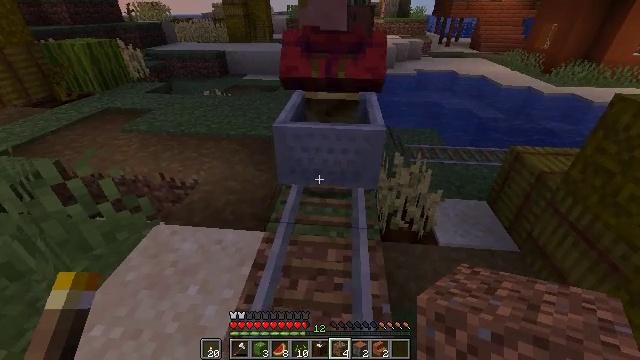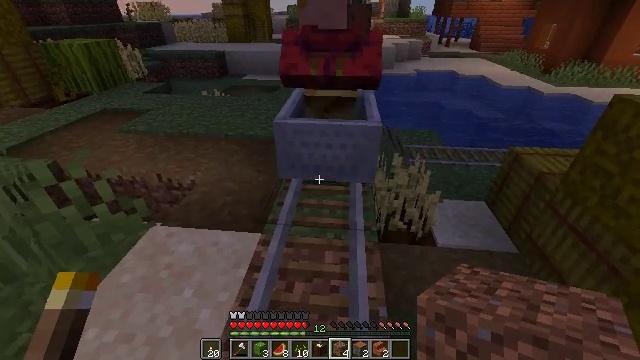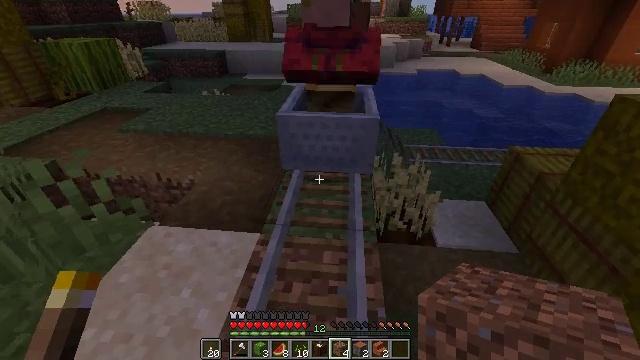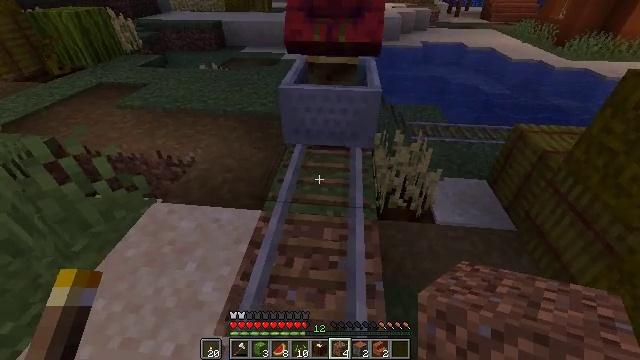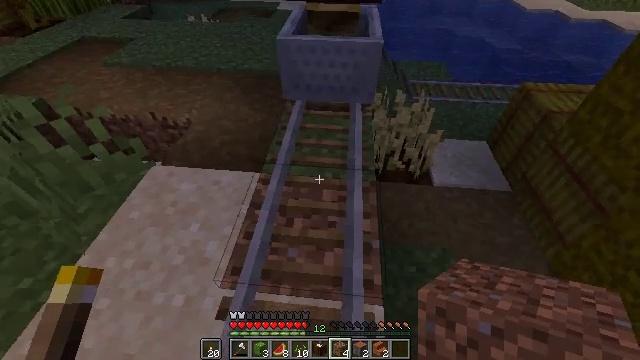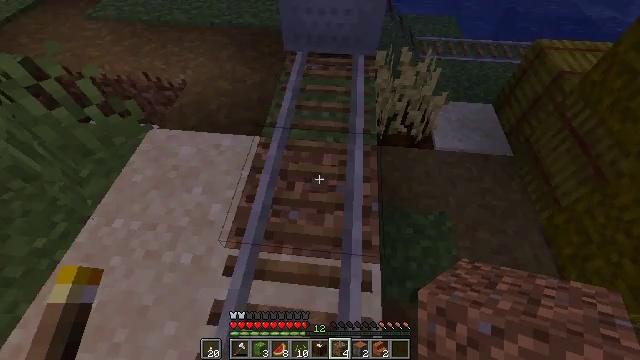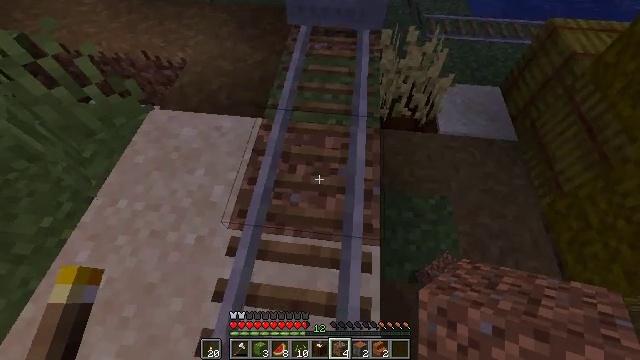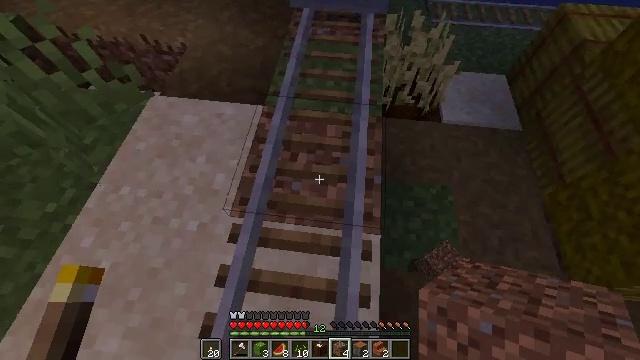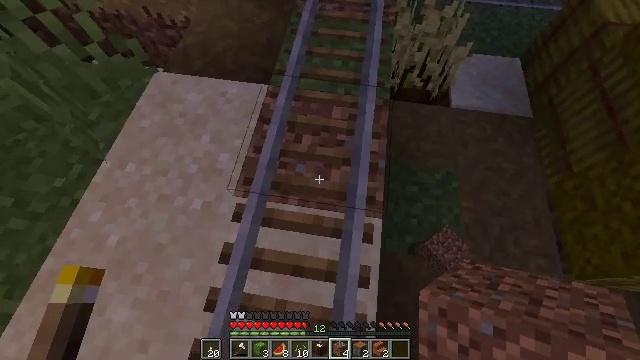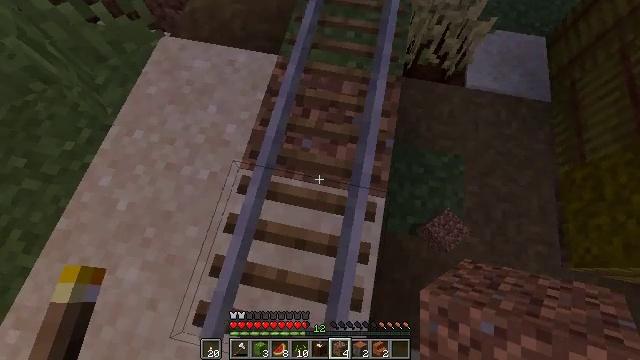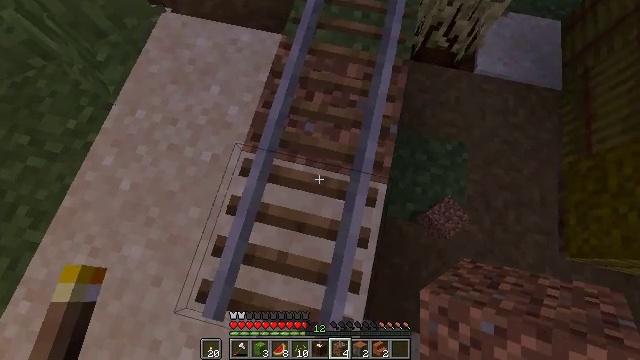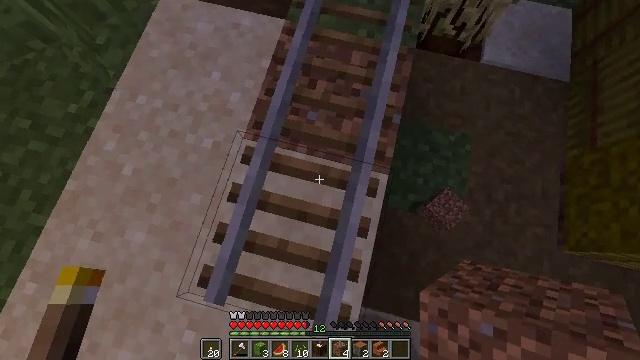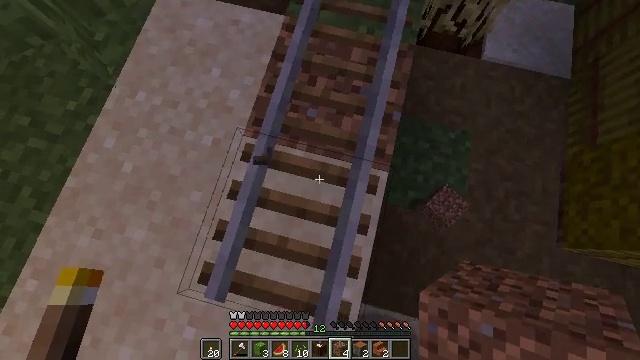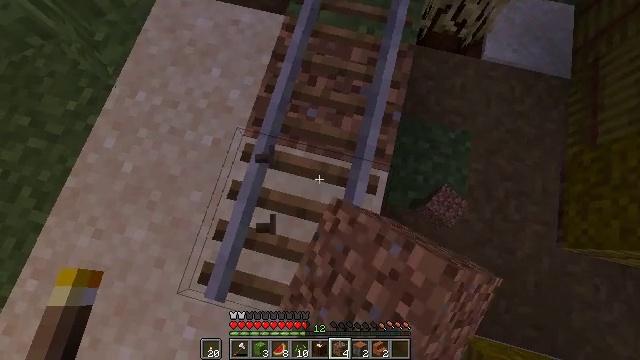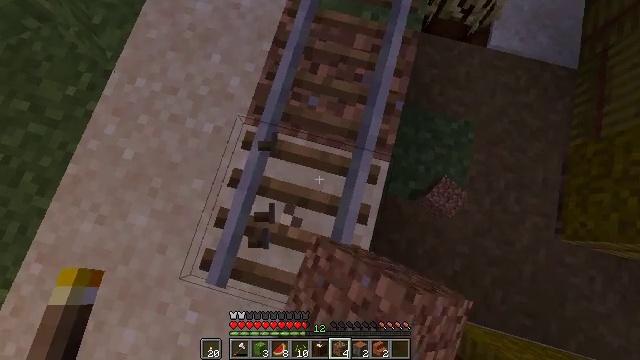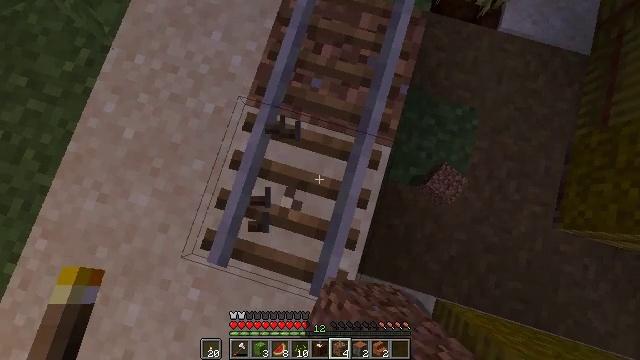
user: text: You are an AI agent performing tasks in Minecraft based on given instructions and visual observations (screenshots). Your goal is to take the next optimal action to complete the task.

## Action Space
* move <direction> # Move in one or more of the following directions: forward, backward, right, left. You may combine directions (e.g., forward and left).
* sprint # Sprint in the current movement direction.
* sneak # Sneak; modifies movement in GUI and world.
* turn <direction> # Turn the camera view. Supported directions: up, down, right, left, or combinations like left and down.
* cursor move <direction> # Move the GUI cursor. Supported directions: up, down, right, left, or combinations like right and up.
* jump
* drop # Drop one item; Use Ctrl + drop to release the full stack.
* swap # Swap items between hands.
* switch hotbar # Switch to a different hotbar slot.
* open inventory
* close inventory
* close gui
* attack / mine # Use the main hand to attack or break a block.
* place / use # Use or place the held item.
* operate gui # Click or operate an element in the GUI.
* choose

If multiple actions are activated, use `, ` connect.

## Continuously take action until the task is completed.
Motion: motion action
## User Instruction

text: Break the rail off the ground.
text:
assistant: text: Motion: no_op
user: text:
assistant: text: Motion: no_op
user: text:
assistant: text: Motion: turn down
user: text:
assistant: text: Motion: turn down
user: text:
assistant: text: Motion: turn down
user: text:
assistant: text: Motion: turn down
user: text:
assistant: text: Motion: turn down
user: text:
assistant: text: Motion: turn left and down
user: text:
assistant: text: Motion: turn left and down
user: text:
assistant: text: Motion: turn left and down
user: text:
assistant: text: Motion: turn left and down
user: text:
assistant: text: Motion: attack / mine
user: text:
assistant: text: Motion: attack / mine
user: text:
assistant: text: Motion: turn down, attack / mine
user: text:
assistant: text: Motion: turn left and down, attack / mine
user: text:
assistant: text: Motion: turn left and down, attack / mine
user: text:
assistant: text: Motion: attack / mine
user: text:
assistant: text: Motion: attack / mine
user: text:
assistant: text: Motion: attack / mine
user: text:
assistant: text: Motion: attack / mine
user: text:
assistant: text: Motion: attack / mine
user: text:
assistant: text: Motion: attack / mine
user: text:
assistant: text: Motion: attack / mine
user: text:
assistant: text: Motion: attack / mine
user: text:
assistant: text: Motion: attack / mine
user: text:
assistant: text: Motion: attack / mine
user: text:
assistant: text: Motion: attack / mine
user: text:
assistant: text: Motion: attack / mine
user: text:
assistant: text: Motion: attack / mine
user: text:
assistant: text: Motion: attack / mine